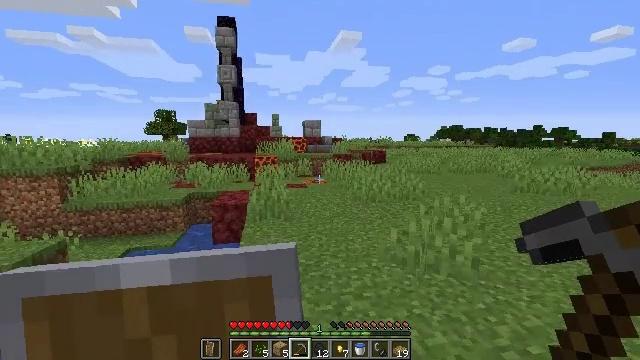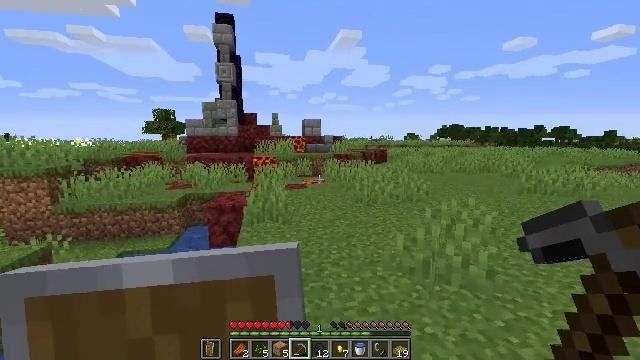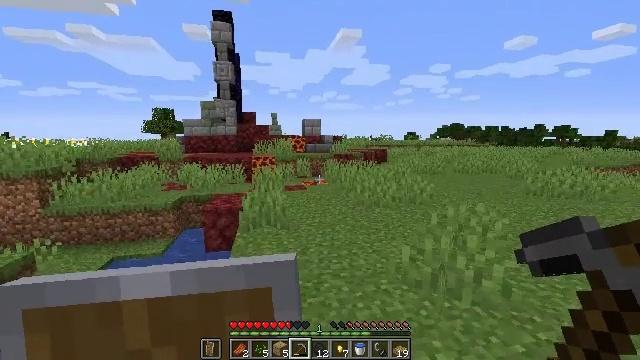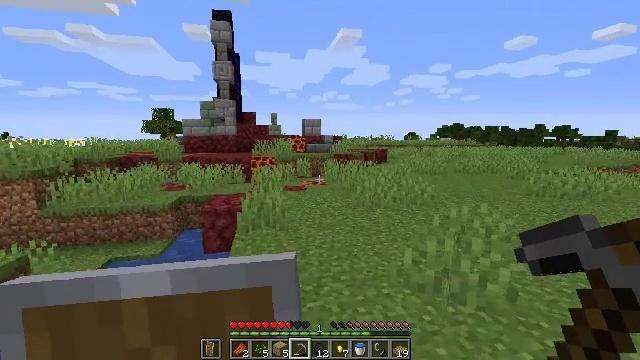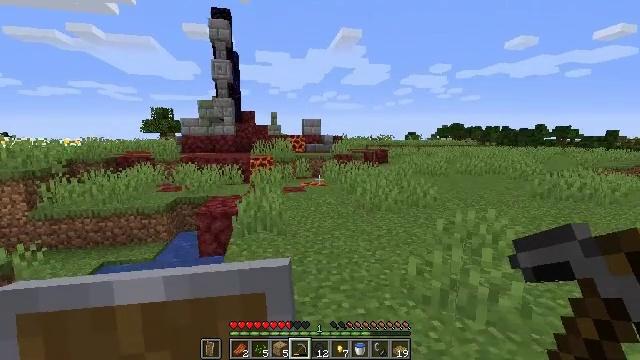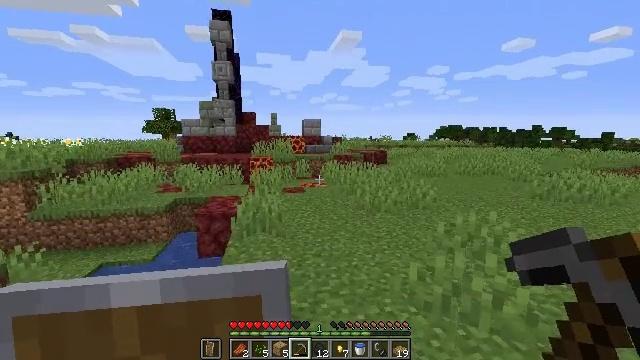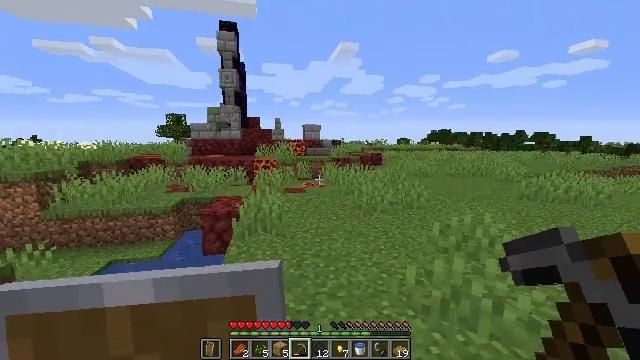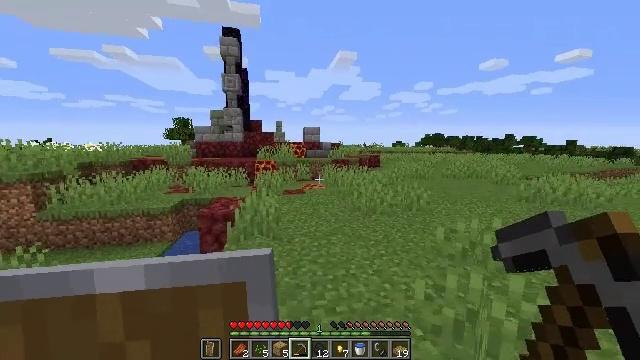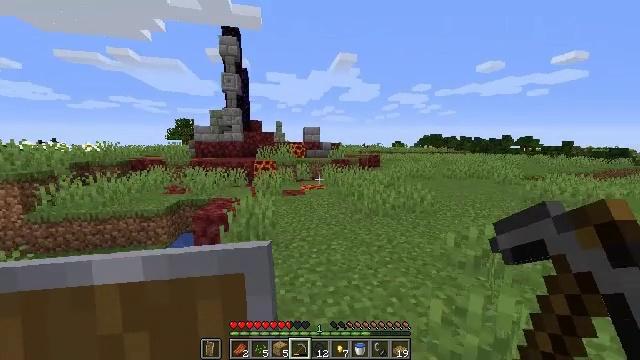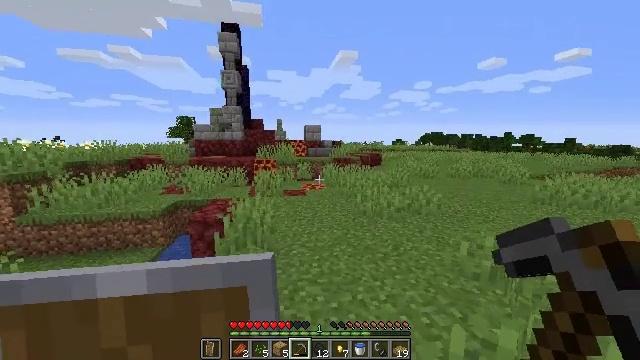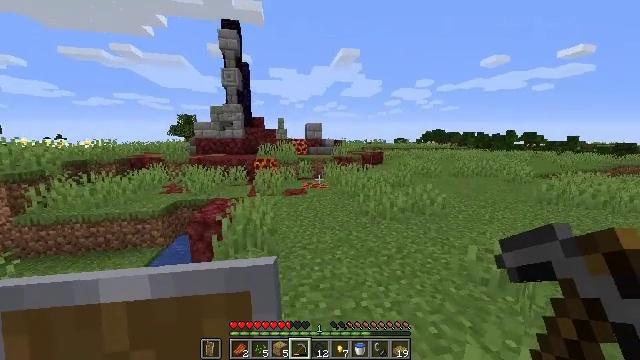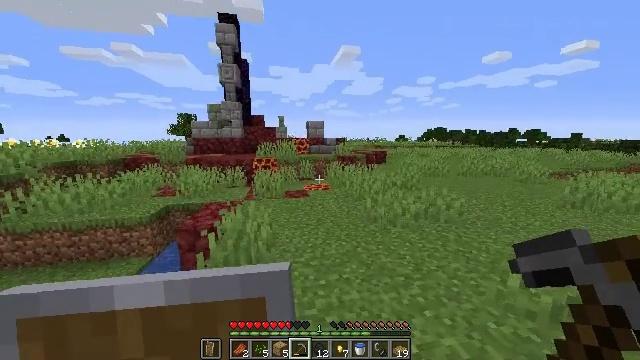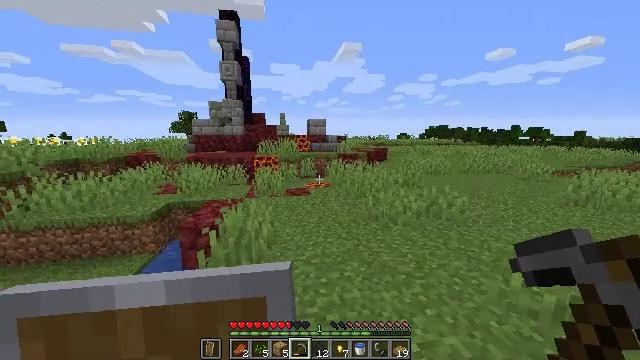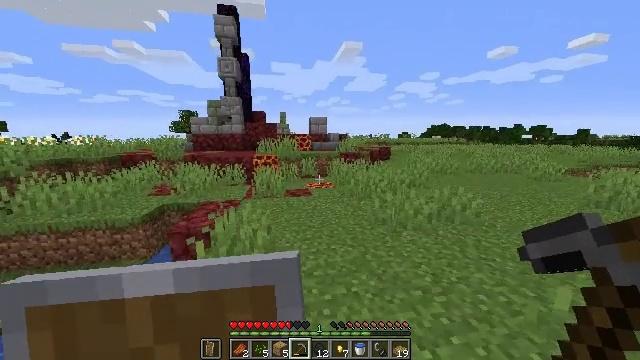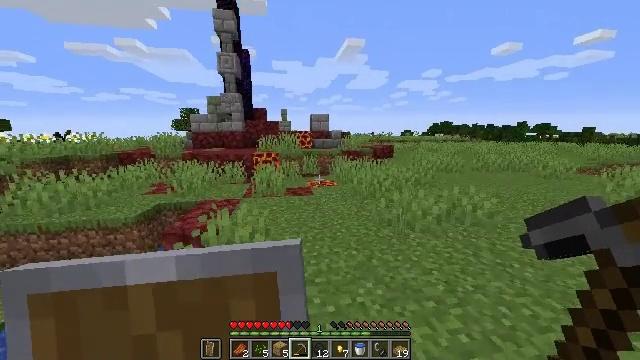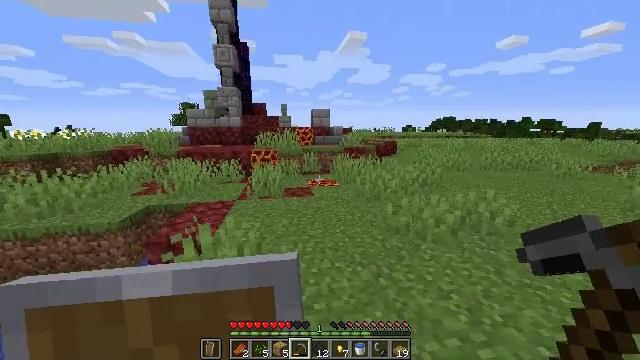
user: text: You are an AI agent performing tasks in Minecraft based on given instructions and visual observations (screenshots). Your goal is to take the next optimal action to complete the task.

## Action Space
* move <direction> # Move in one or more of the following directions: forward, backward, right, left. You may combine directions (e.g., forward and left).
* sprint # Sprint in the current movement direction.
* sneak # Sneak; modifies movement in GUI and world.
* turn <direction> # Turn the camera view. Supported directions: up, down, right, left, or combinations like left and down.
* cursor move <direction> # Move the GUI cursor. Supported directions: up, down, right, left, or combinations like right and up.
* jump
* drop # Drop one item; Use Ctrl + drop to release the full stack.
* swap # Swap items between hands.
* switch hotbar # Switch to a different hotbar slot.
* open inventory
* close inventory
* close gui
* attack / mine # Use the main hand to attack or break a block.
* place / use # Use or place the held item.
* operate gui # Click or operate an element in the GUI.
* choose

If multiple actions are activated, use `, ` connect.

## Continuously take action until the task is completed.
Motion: motion action
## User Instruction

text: Be careful while mining the magma block to avoid taking damage.
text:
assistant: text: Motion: move forward
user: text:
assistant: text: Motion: move forward
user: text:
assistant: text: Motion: no_op
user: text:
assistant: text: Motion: move forward
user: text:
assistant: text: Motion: move forward
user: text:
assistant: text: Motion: move forward
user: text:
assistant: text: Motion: move forward
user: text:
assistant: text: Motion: move forward
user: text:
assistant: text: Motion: move forward
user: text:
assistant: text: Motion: move forward
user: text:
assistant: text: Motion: move forward
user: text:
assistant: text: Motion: move forward
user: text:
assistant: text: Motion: move forward
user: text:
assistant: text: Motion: move forward
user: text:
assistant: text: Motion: move forward
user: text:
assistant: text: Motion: move forward
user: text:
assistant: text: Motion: move forward
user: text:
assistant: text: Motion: move forward, turn down
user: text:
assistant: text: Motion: move forward, turn down
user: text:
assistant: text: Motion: move forward, turn right and down
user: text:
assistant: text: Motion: move forward, turn down
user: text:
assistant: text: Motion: move forward, turn down
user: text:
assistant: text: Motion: move forward, turn down
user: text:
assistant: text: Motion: move forward, turn down
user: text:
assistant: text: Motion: move forward, turn down
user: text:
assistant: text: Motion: move forward, turn down
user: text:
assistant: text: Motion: move forward, turn down
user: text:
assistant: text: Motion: move forward
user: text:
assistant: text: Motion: move forward
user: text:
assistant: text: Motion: move forward